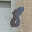
Label: 8